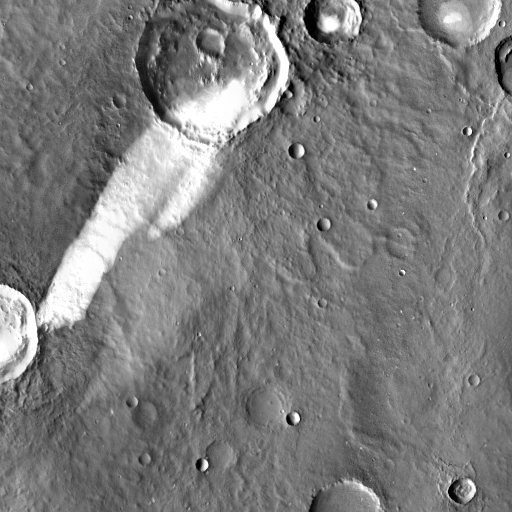
Crater classes present: Background, Other, Layered, Buried, Secondary